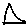
Label: triangle